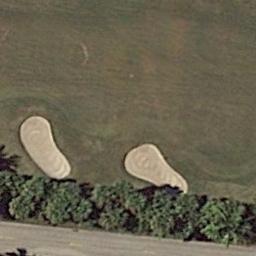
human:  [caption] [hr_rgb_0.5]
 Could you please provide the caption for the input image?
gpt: Many trees are near the golf course .

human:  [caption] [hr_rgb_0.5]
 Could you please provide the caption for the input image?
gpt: The golf course has a fairway, Some barrier trees and two sandpits .

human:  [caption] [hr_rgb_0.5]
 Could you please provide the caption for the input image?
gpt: About twenty sand bunkers are built around the lake .

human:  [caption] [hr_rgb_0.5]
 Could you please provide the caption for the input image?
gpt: There are several bunkers and many trees on a large green lawn on the golf course .

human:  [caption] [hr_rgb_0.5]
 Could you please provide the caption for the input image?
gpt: There are two bunkers beside some green trees on the golf course .